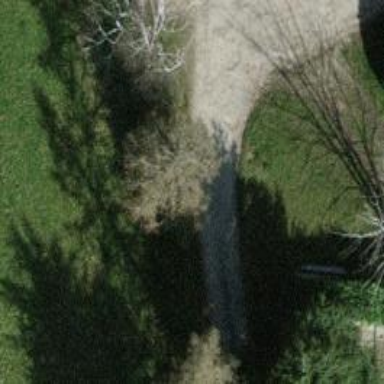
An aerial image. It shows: Broadleaved tree in natural setting.